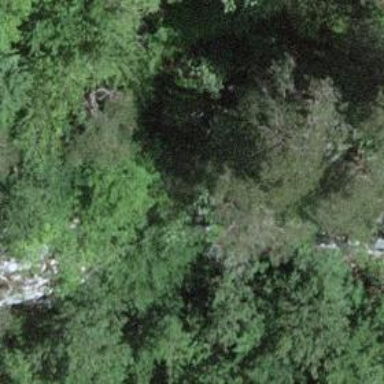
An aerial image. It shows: Natural cliff.